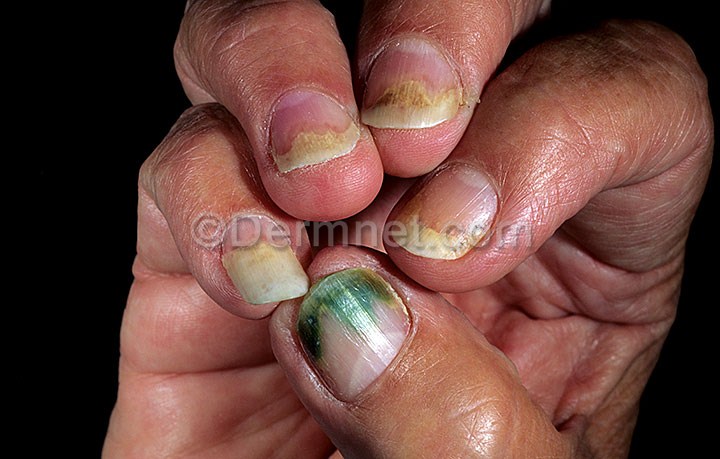
Disease: Nail Fungus and other Nail Disease